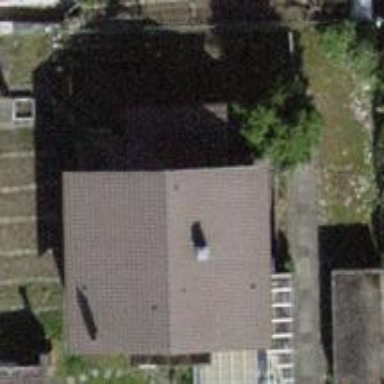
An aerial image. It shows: Residential building with gabled roof.